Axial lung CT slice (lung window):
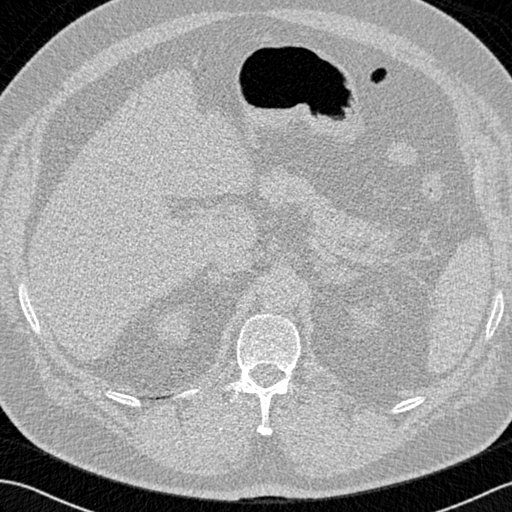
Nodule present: no